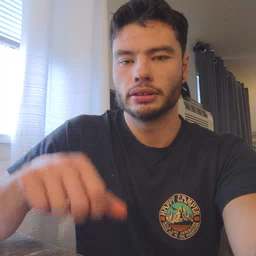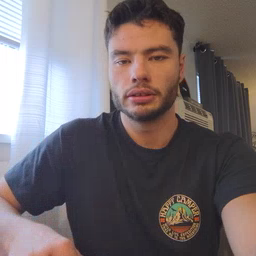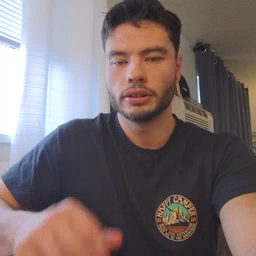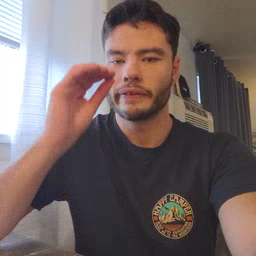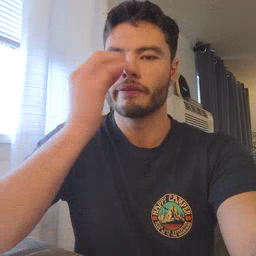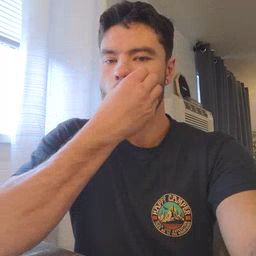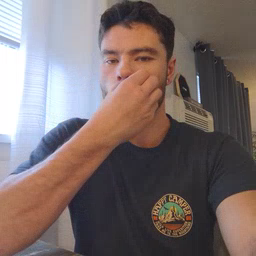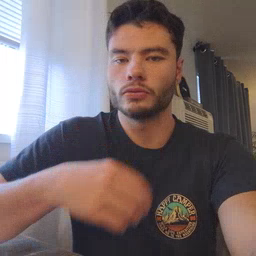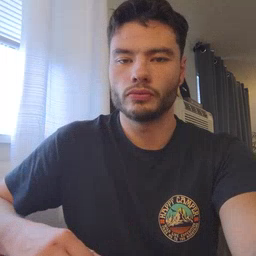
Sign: flower